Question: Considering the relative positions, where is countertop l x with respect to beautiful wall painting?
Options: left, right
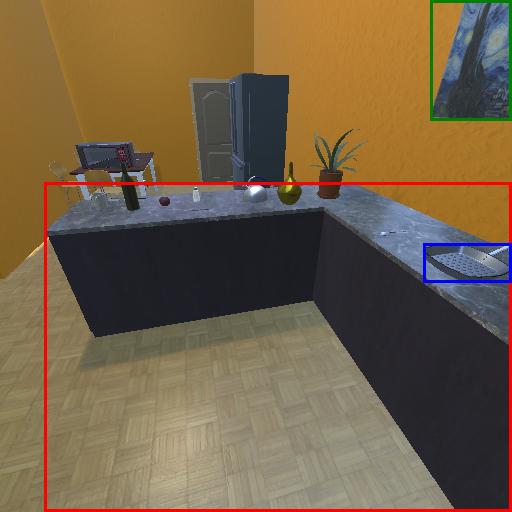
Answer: left